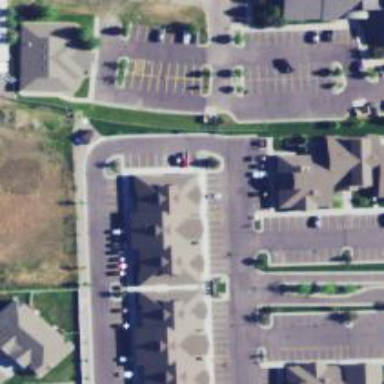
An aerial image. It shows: Healthcare clinic.